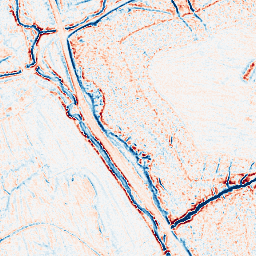
Category: edge_preserving
Decomposition family: anisotropic_diffusion
Decomposition parameters: iterations: 5
kappa: 50
gamma: 0.2
Upsampling method: bilinear
Upsampling parameters: scale: 4
Upsampling scale: 4